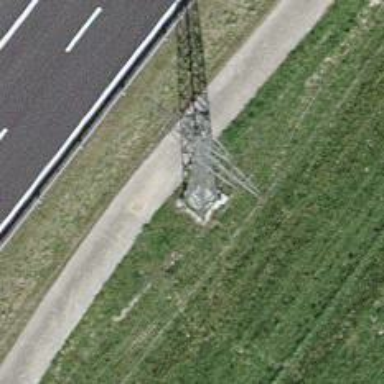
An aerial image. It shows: Power tower.